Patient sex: M
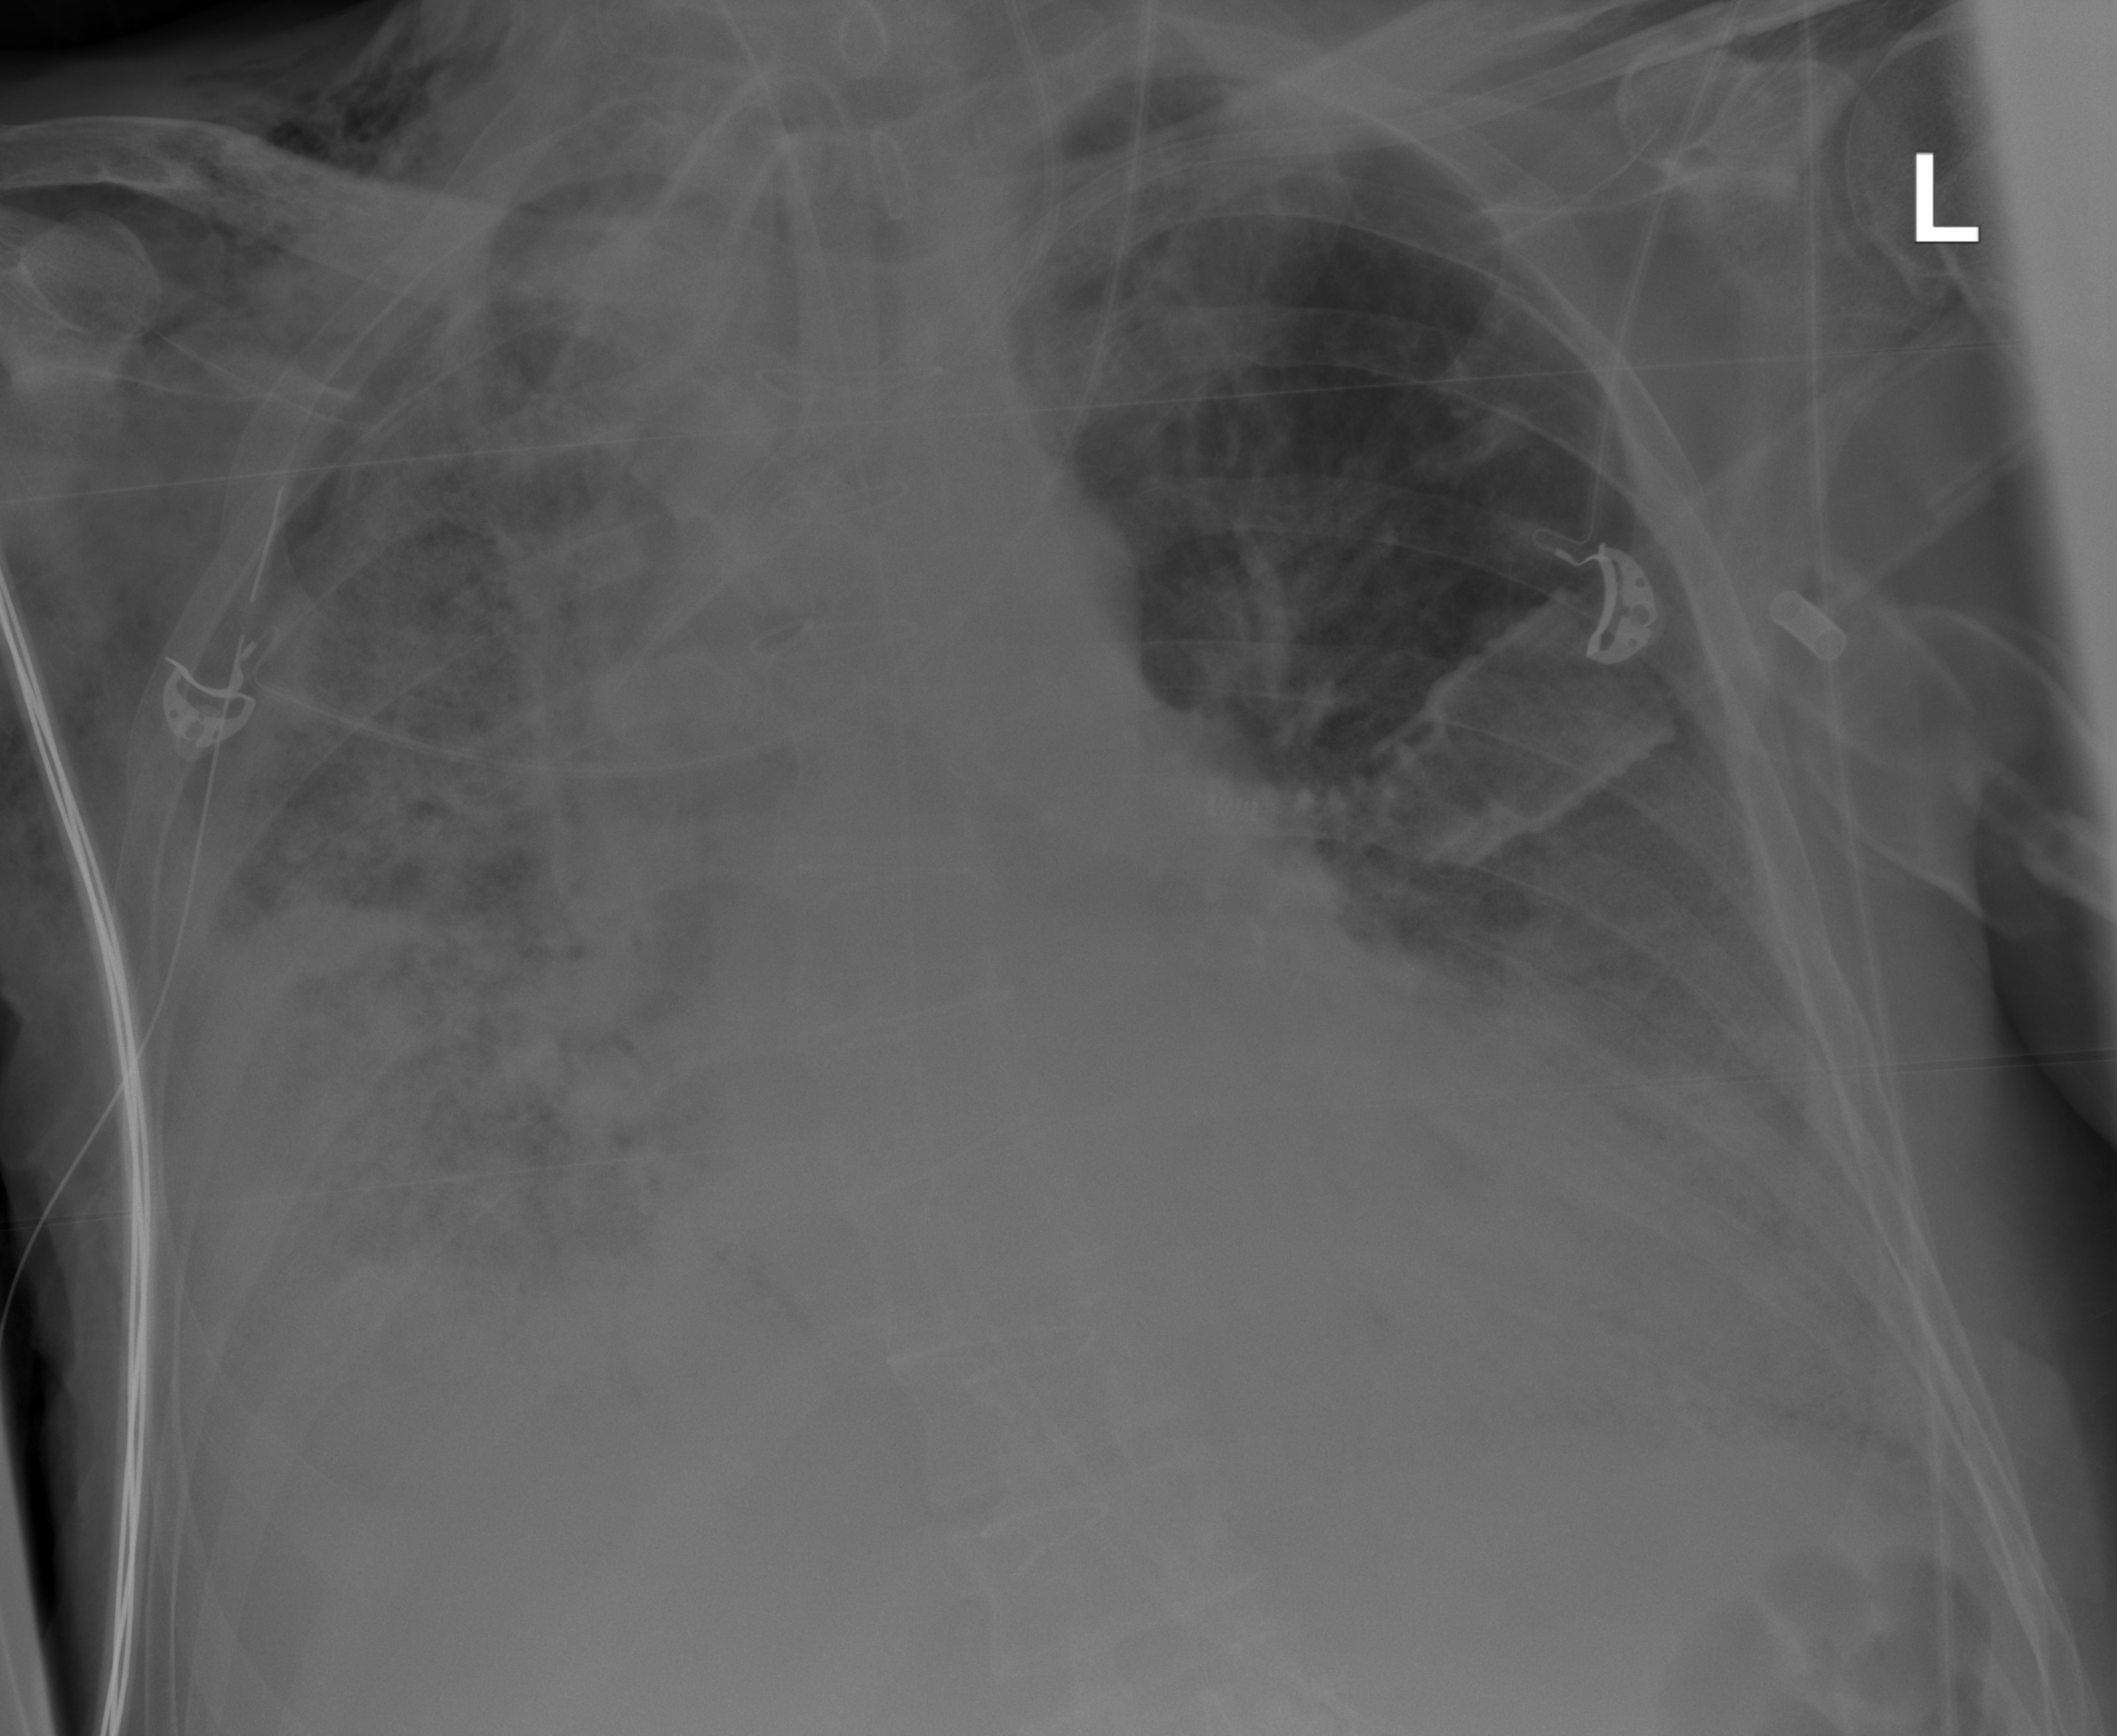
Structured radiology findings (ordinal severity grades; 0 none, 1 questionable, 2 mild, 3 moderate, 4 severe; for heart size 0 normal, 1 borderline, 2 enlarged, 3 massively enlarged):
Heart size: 2
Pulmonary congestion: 1
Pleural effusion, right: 3
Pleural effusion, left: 2
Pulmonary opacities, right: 4
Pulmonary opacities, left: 3
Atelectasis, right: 3
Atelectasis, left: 2